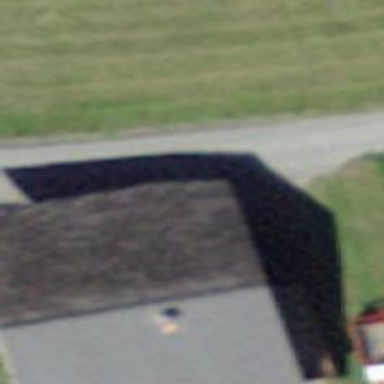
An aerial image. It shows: Farm building.